Question: I am trying to run rails server command but it showing mysql2 Load Error. I will place my Error log here

I searched many places.
I tried to install from my bundle itself using "gem install mysql2 --ruby=platform" command using connector c "libmysql.dll" file pasted in ruby/bin but no use.
I actually have MySQL installed on my system long back when I was doing JDBC connections. Its SQL server version 5.0- Is that version causing this error? Or Do I need to uninstall the MySQL from my system and install Latest Version!
And a doubt for me is how is this MySQL Server 5.0 connected to Rails as I no I have no idea about it, because while installation I used Connector C 6.1 for mysql2 installation from the Command Promt!
I tried <URL>
I also tried <URL>
But I am getting the same error.
I think I have given all the details regarding versions and what I did!
I tried doing this like 50 times but no progress! I hope I will get my problem solved !Thank You!
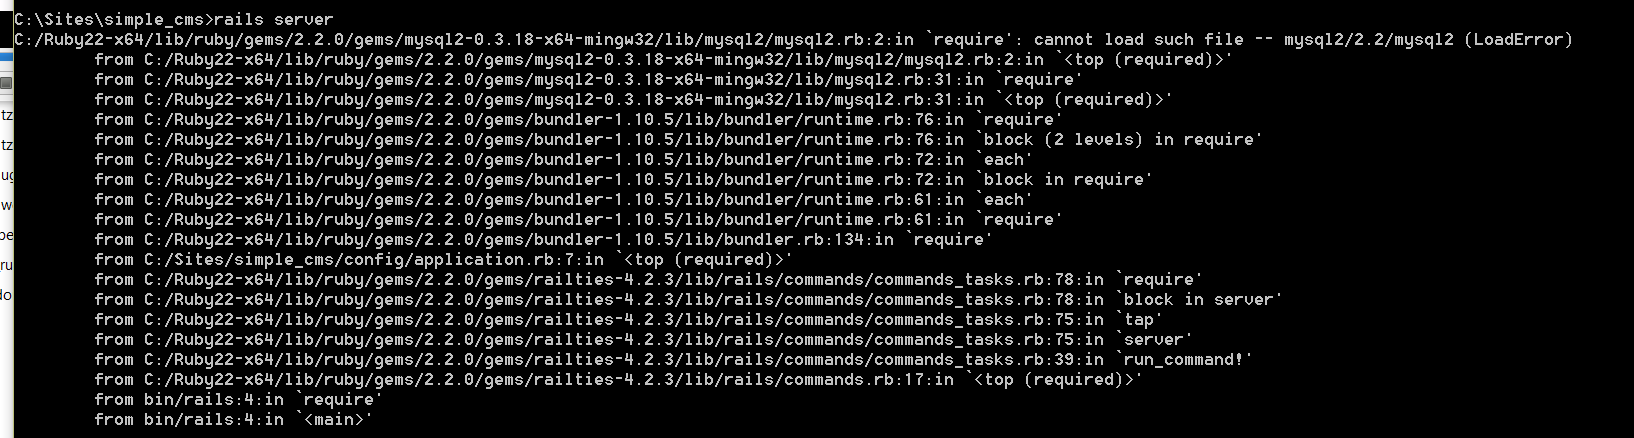
Answer: The following below instructions can help you.
'''
gem uninstall mysql2
'''
Download last MySQL connector from <URL>
Extract it to 'C:\connector-6.0.2'
'''
gem install mysql2 --platform=ruby -- '--with-mysql-lib="C:\connector-
6.0.2\lib" --with-mysql-include="C:\connector-6.0.2\include" --with-mysql-
dir="C:\connector-6.0.2"'
'''
Or even shorter:
'''
gem install mysql2 --platform=ruby -- --with-opt-dir="C:\connector-6.0.2"
'''